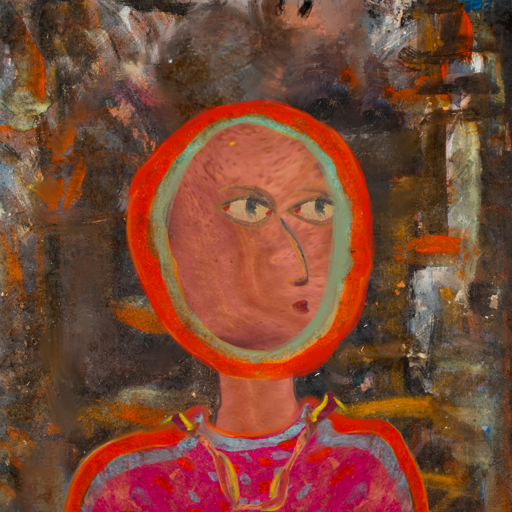
Background: GypsyQueen, Head And Neck Side: Mother_And_Son_Mother, Face Side: GypsyMother, Bust: Sisters, Hair Side: Sisters, Head Accessory: Blank, Second Necklace: Gypsy_Mother_1, Necklace: Blank, Baby: Blank